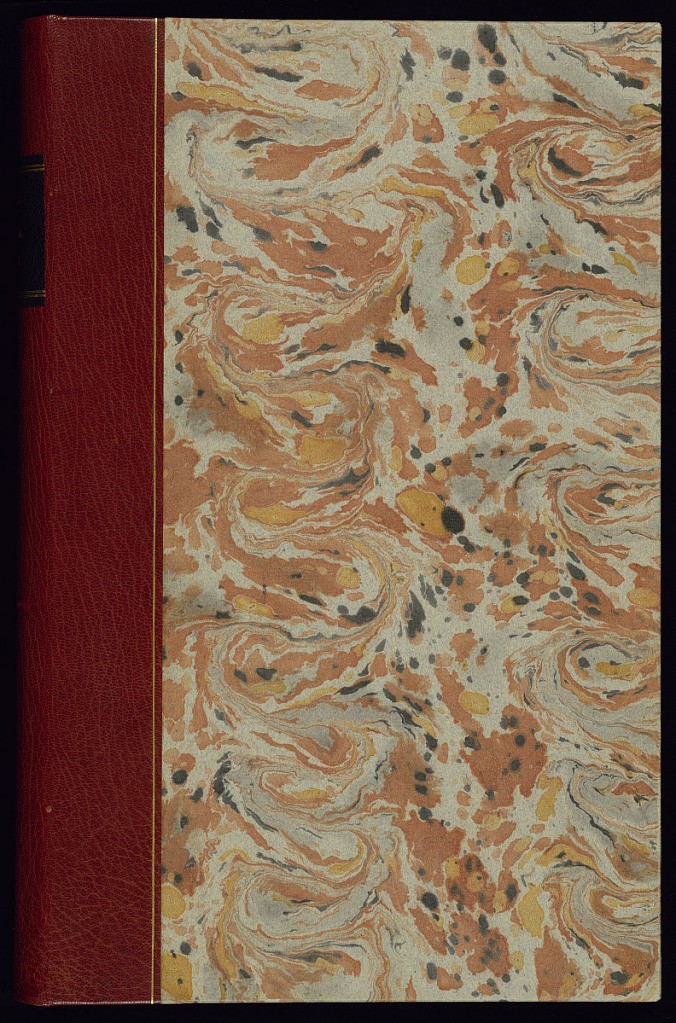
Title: Album of Prints: Oeuvres diverses de Lalonde décorateur et dessinateur...1. Partie.
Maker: Richard de Lalonde, French, active 1780–96
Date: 1775-1788
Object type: Album
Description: Album of prints after designs for interior decoration by Richard de Lalonde, which includes 26 sets of 6 plates each.

1er. Cah. de l'Oeuvre de La Londe: Cahier de Bordures à l'usage de la Sculpture &c. avec leurs Profils; Berthault sc.
2e. Cah. de l'Oeuvre [de La Londe]: Cahier de Bordures et de Cadres, de differentes forms; Foin sc.
3e. Cah. de l'Oeuvre [de La Londe]: Cahier de Pieds de Meubles à divers usages; C. Le Meunié sc.
IIIe.Cahier de Bordures à l'usage de la Sculpture &c. avec leurs Profils.; Berthault sc.
5e. Cah. [de l'Oeuvre de La Londe]: Cahier de Tables et Consoles avec leurs Plans; Foin sc. [missing plate 1 of suite]
VIe. Cahier de l'Oeuvre [de La Londe]: Cahier de petites Bordures à l'usage des Artistes.; Foin sc.
VIIe. Cahier de l'Oeuvre [de La Londe]: Cahier de Portes, Corniches et Entablatures decorés, avec leurs profils.; C. Le Meunié sc.
VIIIe. Cahier de l'Oeuvre [de La Londe]: Cahier de Girandoles, Candelâbres et Lustres avec leurs plans.; Foin sc.
IXe. Cahier de l'Oeuvre De la Londe: Cahiers de Trophées Soffites et Vases.; C. Le Meunié sc.
Xe. Cahier de l'Oeuvre De la Londe: Chambranles de Cheminées; Foin sc.
XIe. Cahier de l'Oeuvre De la Londe: Dessus de Portes et Cartels.; Foin sc.
XIIe. Cahier de l'Oeuv. De la Londe: Cheminées avec leurs Trumeaux &c.; De Saint-Morien sc.
XIIIe. Cahier de l'Oeuvre de La Londe: Plafonds de diverses forms.; C. Le Meunié sc.
XIVe. Cahier de l'Oeuvre de La Londe: Rosettes de Plafonds avec leurs Profils; Foin sc.
XVe. Cahier de l'Oeuvre De la Londe: Cahier de Modillons et de Rosaces; Foin sc.
XVIe. Cah. de l'Oeuvre de La Londe: Cahier de Feux, Cartels de Pendules, Barométres &c.; Foin sc.
XVIIe Cah[ier]. de l'Oeuvre de La Londe: Cahier de Bordures et de Corniches d'Appartement avec le retour au Plafond, et leurs Profils.; Foin sc.
XVIIIe. Cah[ier]. de l'Oeuvre [de La Londe]: Cahier de Corniches et de Moulures pour Meubles et autres usages, avec leurs Profils, Foin sc.
XIXe. Cah[ier] de l'Oeuvre [de La Londe): Ouvrages d'Orfevrerie., De Saint-Morien sc. [missing plates 3 and 4]
XXe Cahier de l'Oeuvre [de La Londe]: Ouvrages d'Orfévrerie; De Saint-Morien sc.
XXIe. Cah[ier]. de l'Oeuvre [de La Londe]: Bijouterie; De Saint-Morien and Sélincart sc. [missing plates 2 and 6]
XXIIe. Cahier de l'Oeuvre [de La Londe]: Fragments d'Architecture.; De Saint-Morien sc.
XXIIIe. Cahier de l'Oeuvre [de La Londe]: Palastres ou dessus de Serrure avec Ornemens en Bronze.; De Saint-Morien sc.
XXIV Cah[ier] de l'Oeuvre [de La Londe]: 2eme. de Serrureries; De Saint-Morien sc.
XXVe. Cah[ier]. de l'Oeuvre [de La Londe]: 3eme. de Serrureries enrichies; De Saint-Morien sc.
XXVI Cah[ier]. de l'Oeuvre [de La Londe]: 4eme. de Serrureries enrichies; De Saint-Morien and Sélincart sc.